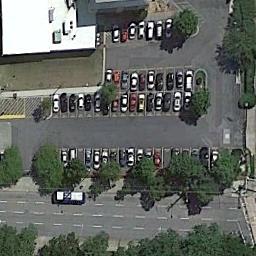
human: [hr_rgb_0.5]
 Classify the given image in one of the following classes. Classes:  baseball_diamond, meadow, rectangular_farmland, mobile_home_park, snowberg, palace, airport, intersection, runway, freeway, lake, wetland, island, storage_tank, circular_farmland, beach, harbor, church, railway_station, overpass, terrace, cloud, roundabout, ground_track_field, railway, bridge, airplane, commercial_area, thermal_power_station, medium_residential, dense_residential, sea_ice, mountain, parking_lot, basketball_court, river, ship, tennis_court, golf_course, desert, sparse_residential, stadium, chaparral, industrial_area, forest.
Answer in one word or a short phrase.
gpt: parking_lot